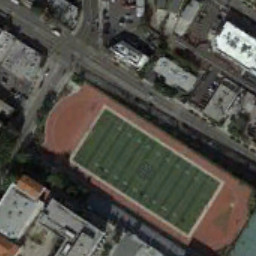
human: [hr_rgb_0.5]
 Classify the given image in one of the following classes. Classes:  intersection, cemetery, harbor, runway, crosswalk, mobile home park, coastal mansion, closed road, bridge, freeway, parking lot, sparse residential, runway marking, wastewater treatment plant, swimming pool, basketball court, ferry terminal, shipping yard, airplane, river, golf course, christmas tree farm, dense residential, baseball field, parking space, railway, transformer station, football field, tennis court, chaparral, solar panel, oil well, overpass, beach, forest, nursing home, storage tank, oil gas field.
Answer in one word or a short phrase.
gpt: football field